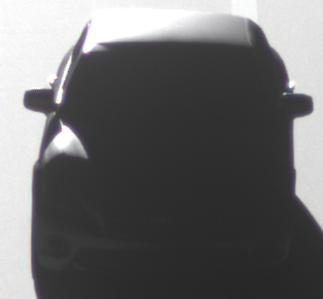
Make: Infiniti
Model: M 37
Detailed model: M (Y51)
Model produced from: 2010/10
Model produced until: 2013/11
Doors: 4
Color: gray
Road condition: dry road
Daytime: morning or afternoon
Contrast: high contrast